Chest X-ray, AP view. Patient: 51 years old, sex M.
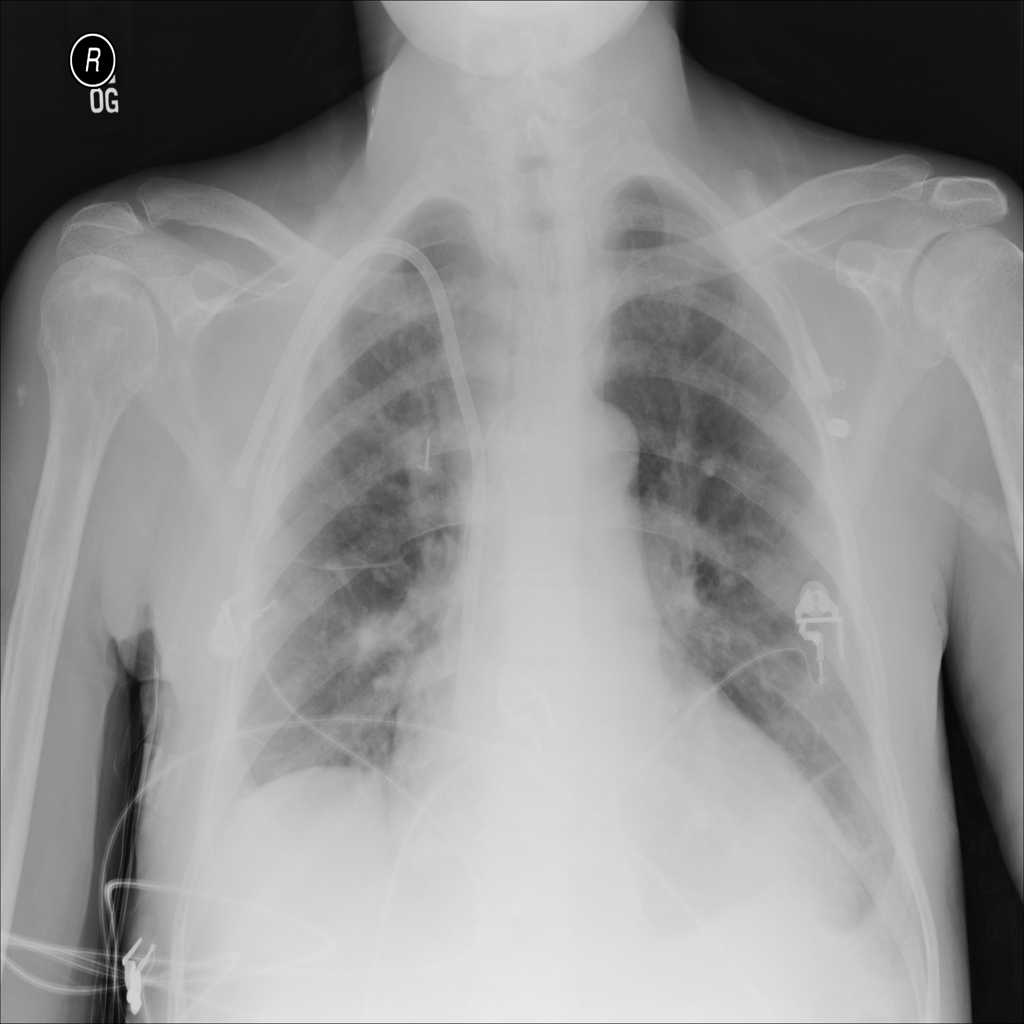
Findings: Atelectasis